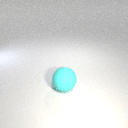
large cyan rubber sphere